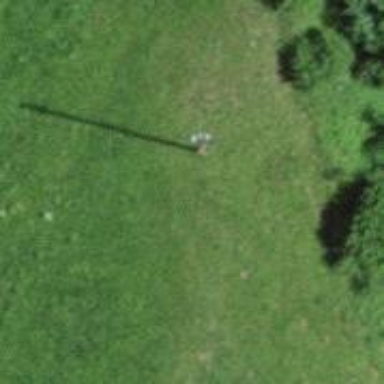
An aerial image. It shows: Power pole.